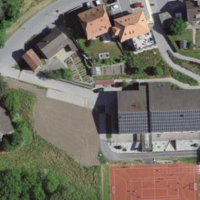
EUNIS habitat code: 55
Species observed at this site:
Chelidonium majus
Podarcis muralis